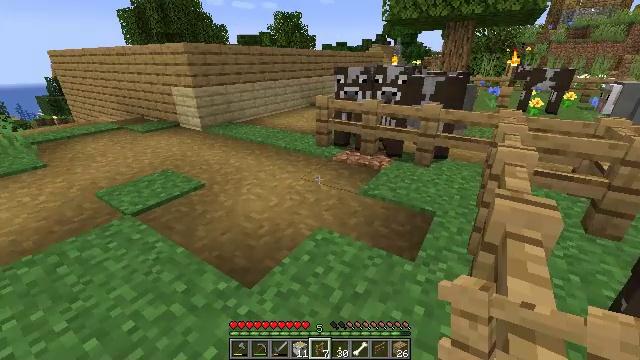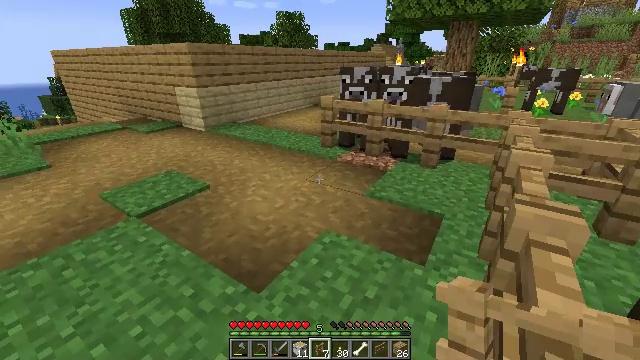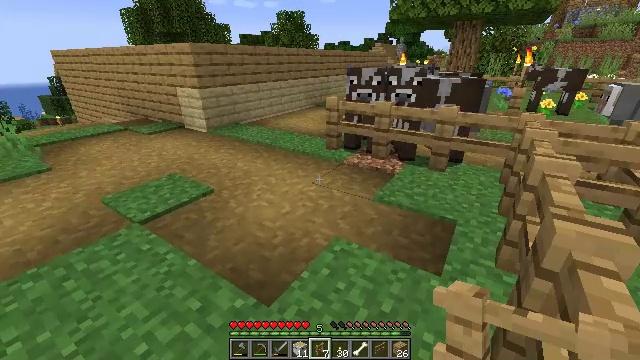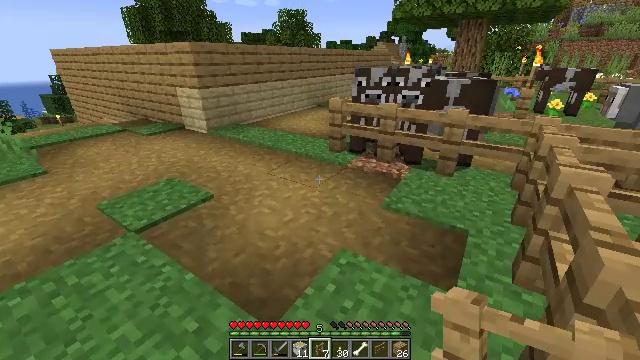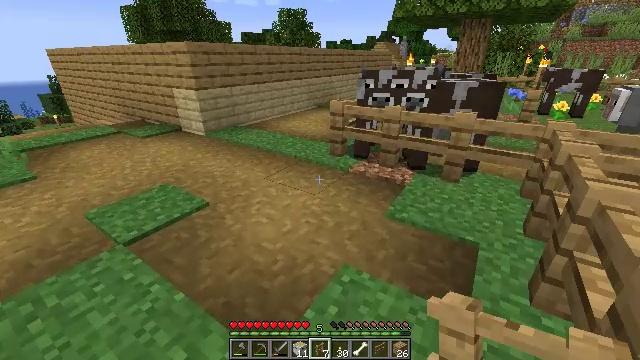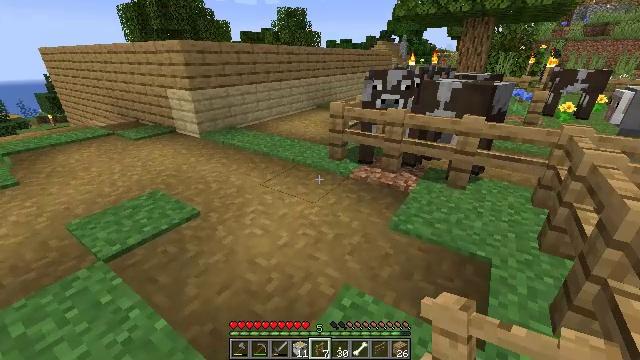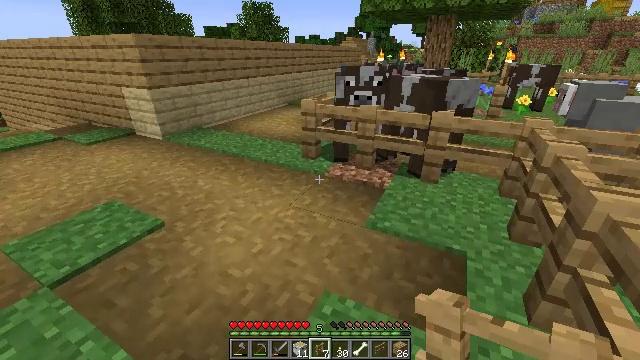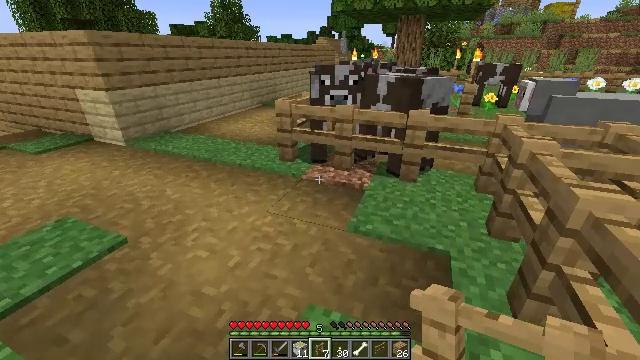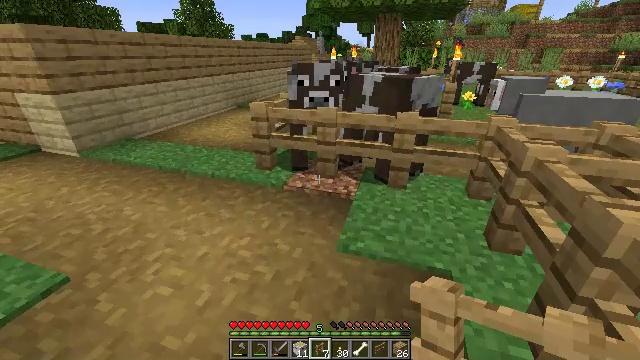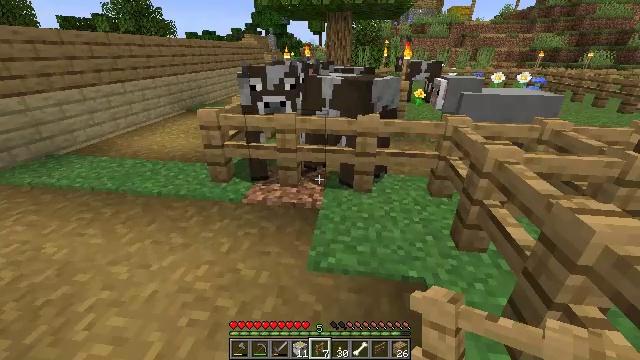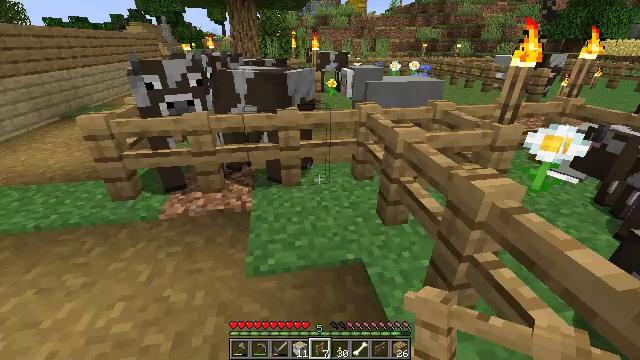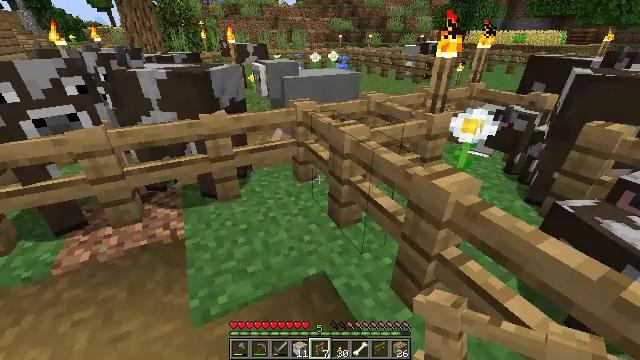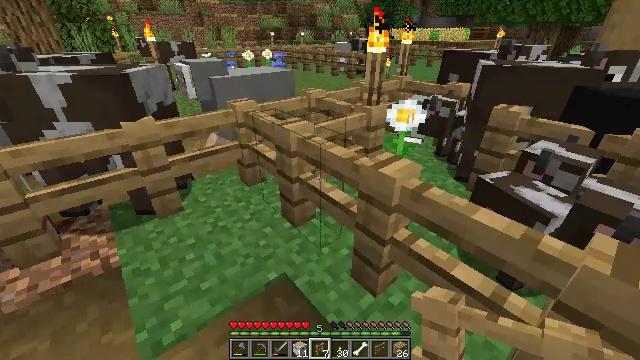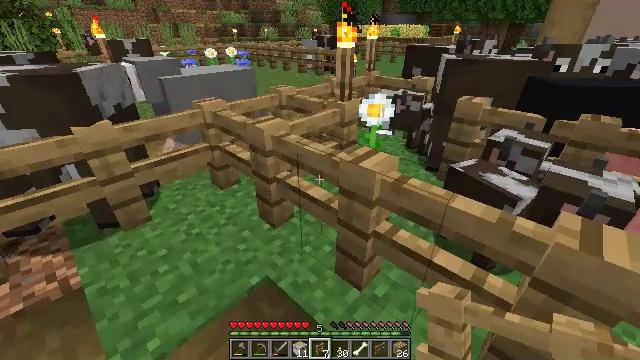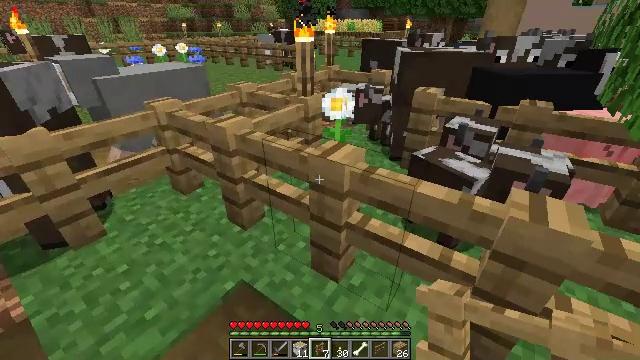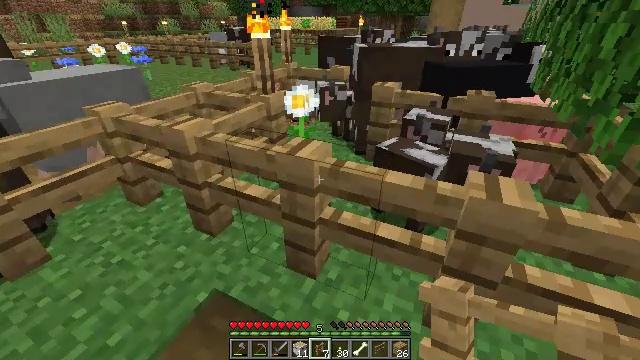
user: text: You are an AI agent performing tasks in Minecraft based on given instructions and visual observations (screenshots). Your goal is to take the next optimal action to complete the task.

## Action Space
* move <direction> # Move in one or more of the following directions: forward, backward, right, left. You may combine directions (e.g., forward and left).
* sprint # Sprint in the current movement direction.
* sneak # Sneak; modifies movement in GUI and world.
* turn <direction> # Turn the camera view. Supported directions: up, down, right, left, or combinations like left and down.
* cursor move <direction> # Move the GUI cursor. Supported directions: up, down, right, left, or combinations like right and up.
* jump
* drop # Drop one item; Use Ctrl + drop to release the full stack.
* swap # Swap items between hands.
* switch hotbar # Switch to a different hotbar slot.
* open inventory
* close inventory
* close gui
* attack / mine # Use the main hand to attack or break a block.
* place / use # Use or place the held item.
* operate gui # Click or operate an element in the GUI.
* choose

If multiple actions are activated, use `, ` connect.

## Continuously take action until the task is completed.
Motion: motion action
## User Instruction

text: Mine the oak fence from the structure.
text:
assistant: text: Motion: move forward
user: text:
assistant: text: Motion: move forward
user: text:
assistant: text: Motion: move forward
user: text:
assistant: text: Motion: move forward
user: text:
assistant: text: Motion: move forward
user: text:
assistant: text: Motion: move forward, turn right
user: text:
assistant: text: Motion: move forward, turn right
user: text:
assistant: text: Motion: move forward, turn right
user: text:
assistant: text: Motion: move forward, turn right
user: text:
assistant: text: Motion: move forward, turn right and down
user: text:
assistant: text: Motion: turn right and down
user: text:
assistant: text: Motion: turn right
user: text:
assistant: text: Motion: turn right
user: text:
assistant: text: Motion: turn right
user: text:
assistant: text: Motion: turn right
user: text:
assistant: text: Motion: turn right
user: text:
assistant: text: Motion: turn right
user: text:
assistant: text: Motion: turn right
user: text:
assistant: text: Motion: turn right
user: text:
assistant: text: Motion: turn right
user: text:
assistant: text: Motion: no_op
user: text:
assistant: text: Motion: no_op
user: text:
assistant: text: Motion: no_op
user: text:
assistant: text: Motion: no_op
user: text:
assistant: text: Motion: no_op
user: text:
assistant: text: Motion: no_op
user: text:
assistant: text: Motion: no_op
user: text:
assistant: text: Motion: no_op
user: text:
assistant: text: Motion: no_op
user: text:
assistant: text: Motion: no_op